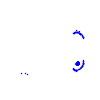
Particle: electron